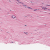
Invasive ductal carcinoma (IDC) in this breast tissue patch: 0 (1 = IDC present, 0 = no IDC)